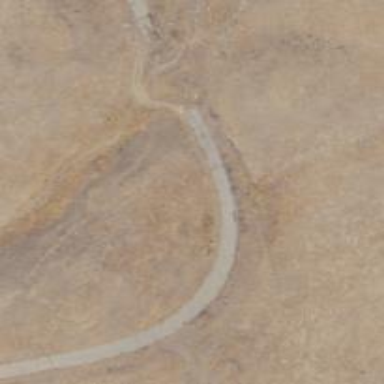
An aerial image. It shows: Track road.